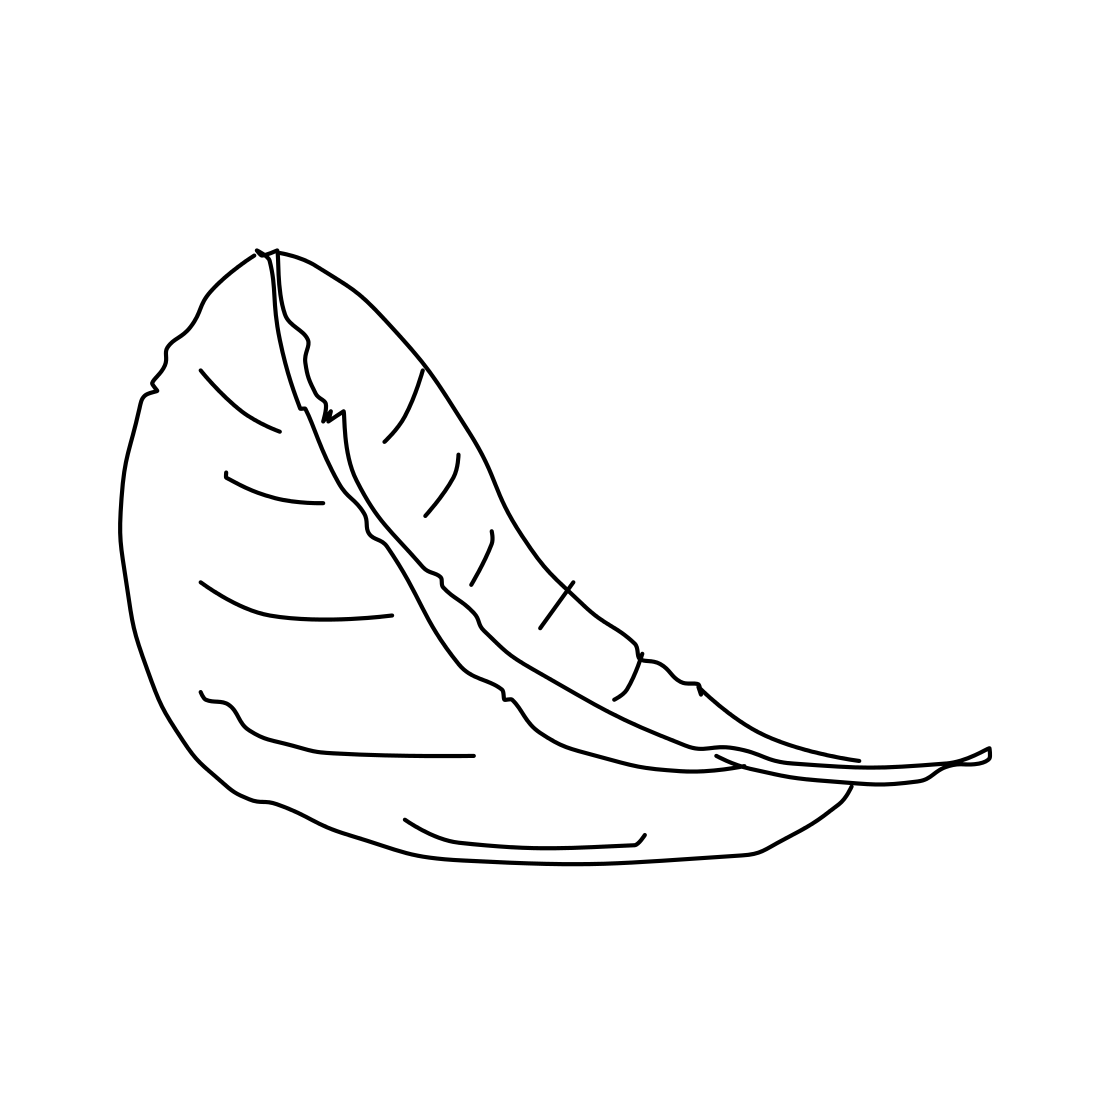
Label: feather